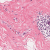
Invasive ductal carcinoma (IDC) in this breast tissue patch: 0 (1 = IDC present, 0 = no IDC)